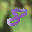
Label: 8